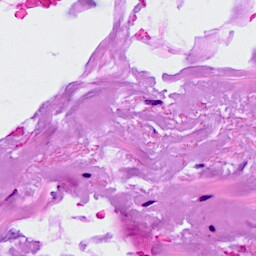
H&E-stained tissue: Breast